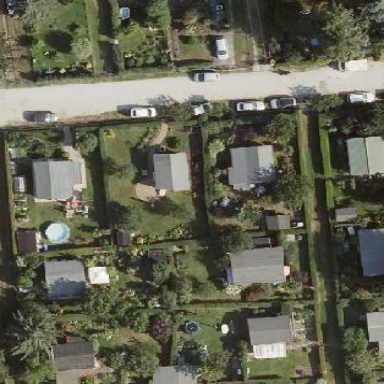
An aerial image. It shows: Plot within allotments.